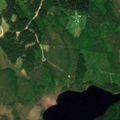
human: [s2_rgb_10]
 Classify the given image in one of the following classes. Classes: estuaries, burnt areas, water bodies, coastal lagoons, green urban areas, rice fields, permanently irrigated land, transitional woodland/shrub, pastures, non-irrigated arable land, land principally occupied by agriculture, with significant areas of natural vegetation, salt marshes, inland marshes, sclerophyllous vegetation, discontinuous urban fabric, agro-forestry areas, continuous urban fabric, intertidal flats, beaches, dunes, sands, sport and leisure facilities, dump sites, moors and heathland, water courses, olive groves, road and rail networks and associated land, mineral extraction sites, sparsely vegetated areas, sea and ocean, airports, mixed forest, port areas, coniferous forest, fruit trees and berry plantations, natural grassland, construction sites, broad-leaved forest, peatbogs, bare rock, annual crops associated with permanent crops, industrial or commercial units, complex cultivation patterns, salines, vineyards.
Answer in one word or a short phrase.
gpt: coniferous forest, mixed forest, transitional woodland/shrub, water bodies